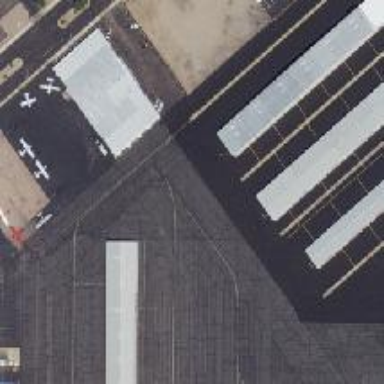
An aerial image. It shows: Image of taxiway at airport.